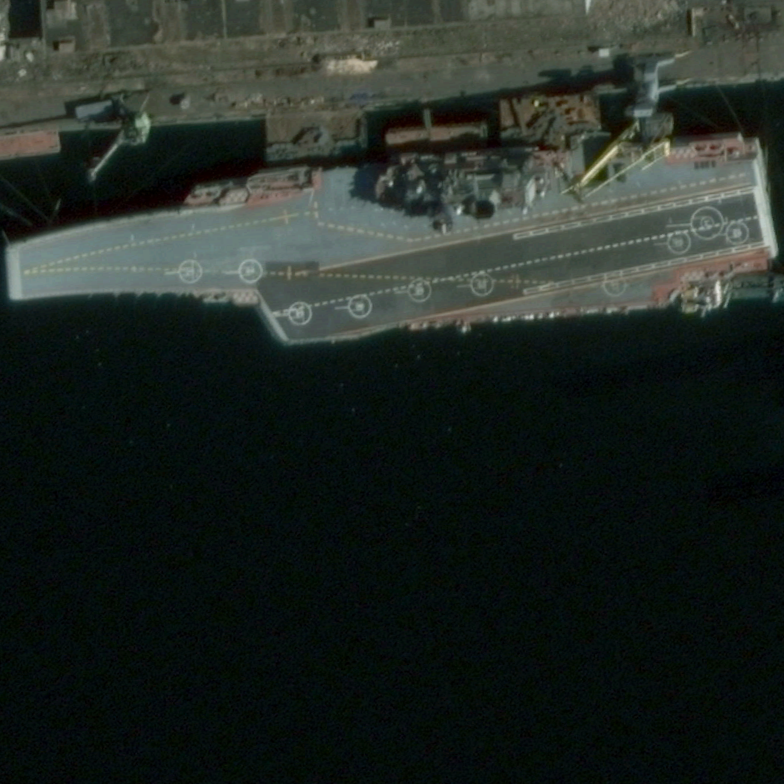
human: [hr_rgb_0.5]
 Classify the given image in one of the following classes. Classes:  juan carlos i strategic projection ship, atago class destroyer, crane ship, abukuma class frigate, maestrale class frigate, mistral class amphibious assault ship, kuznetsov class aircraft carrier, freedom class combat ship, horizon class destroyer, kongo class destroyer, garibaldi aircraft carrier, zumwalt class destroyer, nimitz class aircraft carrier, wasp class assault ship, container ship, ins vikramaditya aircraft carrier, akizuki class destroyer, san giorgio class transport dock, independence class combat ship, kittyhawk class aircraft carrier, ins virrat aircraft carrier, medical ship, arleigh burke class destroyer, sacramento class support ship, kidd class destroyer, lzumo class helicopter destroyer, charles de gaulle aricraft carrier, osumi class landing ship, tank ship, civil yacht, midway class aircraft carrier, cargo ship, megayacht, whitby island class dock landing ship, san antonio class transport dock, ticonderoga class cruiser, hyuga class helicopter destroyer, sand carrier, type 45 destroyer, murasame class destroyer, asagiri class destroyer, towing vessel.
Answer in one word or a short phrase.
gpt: Kuznetsov class aircraft carrier